Question: I have two sets of data that overlap a bit (see plot below). I need to find the point between these sets where one would guess an unknown data point would belong in a particular category.
If I have a new data point (let's say '5000'), and had to bet on whether it belongs in Group A or Group B, how can I calculate the point that makes my bet most sure?
See sample dataset and accompanying plot below with approximated point between these groups (calculated by eye).
'''
GROUP A
[385,515,975,1136,2394,2436,4051,4399,4484,4768,4768,4849,4856,4954,5020,5020,5020,5020,5020,5020,5020,5020,5020,5052,5163,5200,5271,5421,5421,5442,5746,5765,5903,5992,5992,6046,6122,6205,6208,6239,6310,6360,6416,6512,6536,6543,6581,6609,6696,6699,6752,6796,6806,6855,6859,6886,6906,6911,6923,6953,7016,7072,7086,7089,7110,7232,7278,7293,7304,7309,7348,7367,7378,7380,7419,7453,7454,7492,7506,7549,7563,7721,7723,7731,7745,7750,7751,7783,7791,7813,7813,7814,7818,7833,7863,7875,7886,7887,7902,7907,7935,7942,7942,7948,7973,7995,8002,8013,8013,8015,8024,8025,8030,8038,8041,8050,8056,8060,8064,8071,8081,8082,8085,8093,8124,8139,8142,8167,8179,8204,8214,8223,8225,8247,8248,8253,8258,8264,8265,8265,8269,8277,8278,8289,8300,8312,8314,8323,8328,8334,8363,8369,8390,8397,8399,8399,8401,8436,8442,8456,8457,8471,8474,8483,8503,8511,8516,8533,8560,8571,8575,8583,8592,8593,8626,8635,8635,8644,8659,8685,8695,8695,8702,8714,8715,8717,8729,8732,8740,8743,8750,8756,8772,8772,8778,8797,8828,8840,8840,8843,8856,8865,8874,8876,8878,8885,8887,8893,8896,8905,8910,8955,8970,8971,8991,8995,9014,9016,9042,9043,9063,9069,9104,9106,9107,9116,9131,9157,9227,9359,9471]
GROUP B
[12,16,29,32,33,35,39,42,44,44,44,45,45,45,45,45,45,45,45,45,47,51,51,51,57,57,60,61,61,62,71,75,75,75,75,75,75,76,76,76,76,76,76,79,84,84,85,89,93,93,95,96,97,98,100,100,100,100,100,102,102,103,105,108,109,109,109,109,109,109,109,109,109,109,109,109,110,110,112,113,114,114,116,116,118,119,120,121,122,124,125,128,129,130,131,132,133,133,137,138,144,144,146,146,146,148,149,149,150,150,150,151,153,155,157,159,164,164,164,167,169,170,171,171,171,171,173,174,175,176,176,177,178,179,180,181,181,183,184,185,187,191,193,199,203,203,205,205,206,212,213,214,214,219,224,224,224,225,225,226,227,227,228,231,234,234,235,237,240,244,245,245,246,246,246,248,249,250,250,251,255,255,257,264,264,267,270,271,271,281,282,286,286,291,291,292,292,294,295,299,301,302,304,304,304,304,304,306,308,314,318,329,340,344,345,356,359,363,368,368,371,375,379,386,389,390,392,394,408,418,438,440,456,456,458,460,461,467,491,503,505,508,524,557,558,568,591,609,622,656,665,668,687,705,728,817,839,965,1013,1093,1126,1512,1935,2159,2384,2424,2426,2484,2738,2746,2751,3006,3184,3184,3184,3184,3184,4023,5842,5842,6502,7443,7781,8132,8237,8501]
'''

Array Stats:
'''
Group A Group B
Total Numbers 231 286
Mean 7534.71 575.56
Standard Deviation 1595.04 1316.03
'''
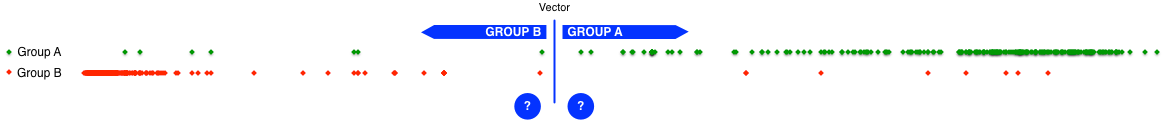
Answer: I just want to point out another approach using density estimation.
Given your data, it's easy to fit a smoothed <URL>.
'''
from scipy.stats.kde import gaussian_kde
from numpy import linspace
import matplotlib.pyplot as plt
data1 = [385,515,975,1136,2394,2436,4051,4399,4484,4768,4768,4849,4856,4954,5020,5020,5020,5020,5020,5020,5020,5020,5020,5052,5163,5200,5271,5421,5421,5442,5746,5765,5903,5992,5992,6046,6122,6205,6208,6239,6310,6360,6416,6512,6536,6543,6581,6609,6696,6699,6752,6796,6806,6855,6859,6886,6906,6911,6923,6953,7016,7072,7086,7089,7110,7232,7278,7293,7304,7309,7348,7367,7378,7380,7419,7453,7454,7492,7506,7549,7563,7721,7723,7731,7745,7750,7751,7783,7791,7813,7813,7814,7818,7833,7863,7875,7886,7887,7902,7907,7935,7942,7942,7948,7973,7995,8002,8013,8013,8015,8024,8025,8030,8038,8041,8050,8056,8060,8064,8071,8081,8082,8085,8093,8124,8139,8142,8167,8179,8204,8214,8223,8225,8247,8248,8253,8258,8264,8265,8265,8269,8277,8278,8289,8300,8312,8314,8323,8328,8334,8363,8369,8390,8397,8399,8399,8401,8436,8442,8456,8457,8471,8474,8483,8503,8511,8516,8533,8560,8571,8575,8583,8592,8593,8626,8635,8635,8644,8659,8685,8695,8695,8702,8714,8715,8717,8729,8732,8740,8743,8750,8756,8772,8772,8778,8797,8828,8840,8840,8843,8856,8865,8874,8876,8878,8885,8887,8893,8896,8905,8910,8955,8970,8971,8991,8995,9014,9016,9042,9043,9063,9069,9104,9106,9107,9116,9131,9157,9227,9359,9471]
data2 = [12,16,29,32,33,35,39,42,44,44,44,45,45,45,45,45,45,45,45,45,47,51,51,51,57,57,60,61,61,62,71,75,75,75,75,75,75,76,76,76,76,76,76,79,84,84,85,89,93,93,95,96,97,98,100,100,100,100,100,102,102,103,105,108,109,109,109,109,109,109,109,109,109,109,109,109,110,110,112,113,114,114,116,116,118,119,120,121,122,124,125,128,129,130,131,132,133,133,137,138,144,144,146,146,146,148,149,149,150,150,150,151,153,155,157,159,164,164,164,167,169,170,171,171,171,171,173,174,175,176,176,177,178,179,180,181,181,183,184,185,187,191,193,199,203,203,205,205,206,212,213,214,214,219,224,224,224,225,225,226,227,227,228,231,234,234,235,237,240,244,245,245,246,246,246,248,249,250,250,251,255,255,257,264,264,267,270,271,271,281,282,286,286,291,291,292,292,294,295,299,301,302,304,304,304,304,304,306,308,314,318,329,340,344,345,356,359,363,368,368,371,375,379,386,389,390,392,394,408,418,438,440,456,456,458,460,461,467,491,503,505,508,524,557,558,568,591,609,622,656,665,668,687,705,728,817,839,965,1013,1093,1126,1512,1935,2159,2384,2424,2426,2484,2738,2746,2751,3006,3184,3184,3184,3184,3184,4023,5842,5842,6502,7443,7781,8132,8237,8501]
pdf1 = gaussian_kde(data1)
pdf2 = gaussian_kde(data2)
x = linspace(0, 9500, 1000)
plt.plot(x, pdf1(x),'r')
plt.plot(x, pdf2(x),'g')
plt.legend(['data1 pdf', 'data2 pdf'])
plt.show()
'''

In the graph, the green is the pdf for the second dataset; the red is the pdf for the first dataset. Clearly the decision boundary is the vertical line that passes through the point where the green intersects with the red.
To find the the boundary numerically, we can perform something like below (assume there is only one intersection, otherwise it does not make sense):
'''
min_diff = 10000
min_diff_x = -1
for x in linspace(3600, 4000, 400):
diff = abs(pdf1(x) - pdf2(x))
if diff < min_diff:
min_diff = diff
min_diff_x = x
print min_diff, min_diff_x
'''
We found out that the boundary is located approximately at 3762.
If there are multiple intersections of the two pdfs, to make predictions of what class a data point 'x' falls into, we calculate 'pdf1(x)' and 'pdf2(x)', the max one is the class that minimize the bayes risk. See <URL> for more details on the topic of Bayes risk and evaluation of the probability of prediction error.
Below illustrates an example that includes actually three pdfs, at any query point 'x', we should ask the three pdfs separately and pick the one with the maximum value of 'pdf(x)' as the predicted class.